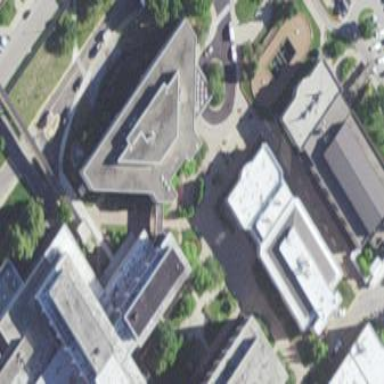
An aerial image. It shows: Hospital building.